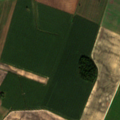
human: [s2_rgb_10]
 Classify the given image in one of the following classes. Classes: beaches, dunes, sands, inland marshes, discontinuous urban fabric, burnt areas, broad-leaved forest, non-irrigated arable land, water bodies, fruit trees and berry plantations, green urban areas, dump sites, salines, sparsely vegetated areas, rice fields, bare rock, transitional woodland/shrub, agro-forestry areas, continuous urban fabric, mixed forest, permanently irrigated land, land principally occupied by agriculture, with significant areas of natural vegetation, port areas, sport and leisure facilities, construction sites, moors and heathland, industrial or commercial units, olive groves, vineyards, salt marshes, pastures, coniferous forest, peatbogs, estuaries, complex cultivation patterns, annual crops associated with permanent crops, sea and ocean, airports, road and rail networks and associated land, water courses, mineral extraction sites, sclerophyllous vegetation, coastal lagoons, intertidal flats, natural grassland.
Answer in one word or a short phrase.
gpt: non-irrigated arable land